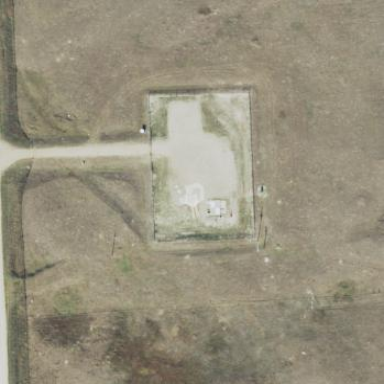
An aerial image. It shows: Military bunker enclosed by fence.